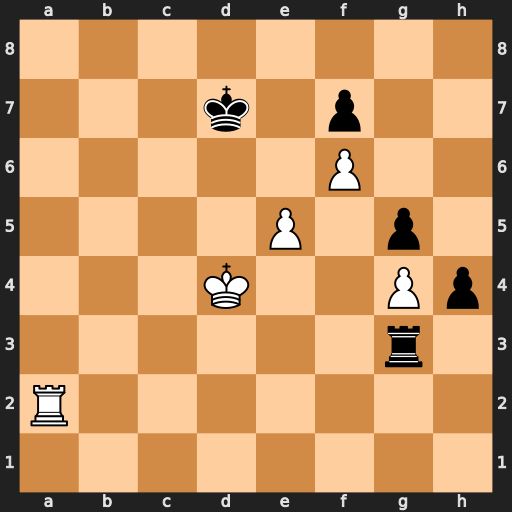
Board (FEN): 8/3k1p2/5P2/4P1p1/3K2Pp/6r1/R7/8
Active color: w
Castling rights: -
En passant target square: -
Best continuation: Kd5 Rd3+ Ke4